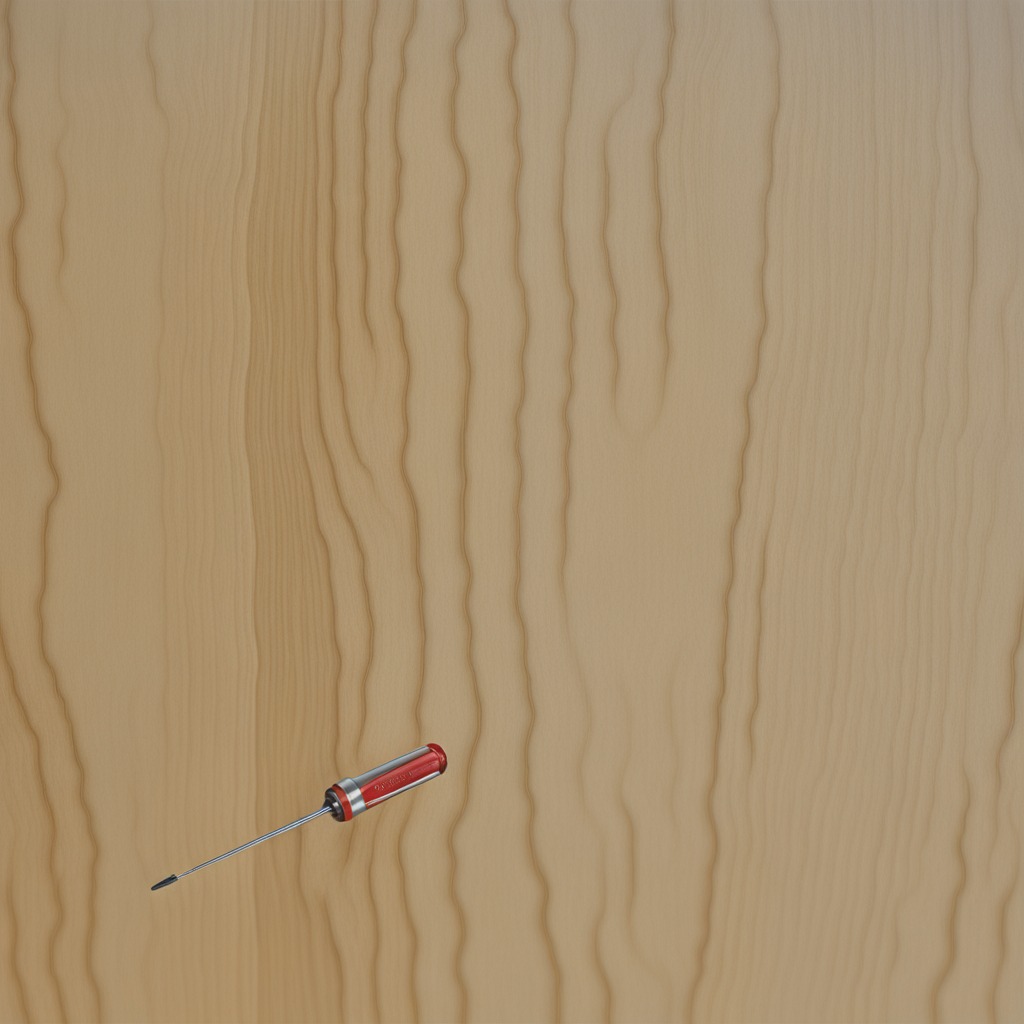
A screwdriver is lying on the plywood surface in a paint workshop lit by afternoon window light.